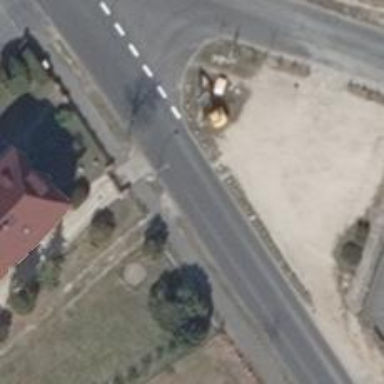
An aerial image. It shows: Secondary road with asphalt surface.